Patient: sex F, age 58
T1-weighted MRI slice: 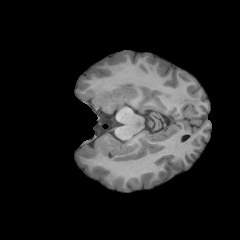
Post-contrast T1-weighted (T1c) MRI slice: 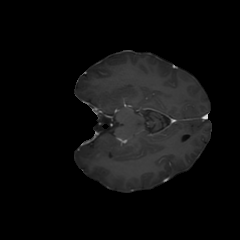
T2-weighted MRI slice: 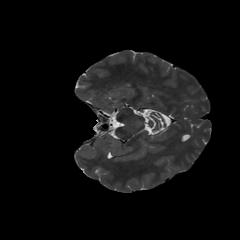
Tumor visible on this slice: no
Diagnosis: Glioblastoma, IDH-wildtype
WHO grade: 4